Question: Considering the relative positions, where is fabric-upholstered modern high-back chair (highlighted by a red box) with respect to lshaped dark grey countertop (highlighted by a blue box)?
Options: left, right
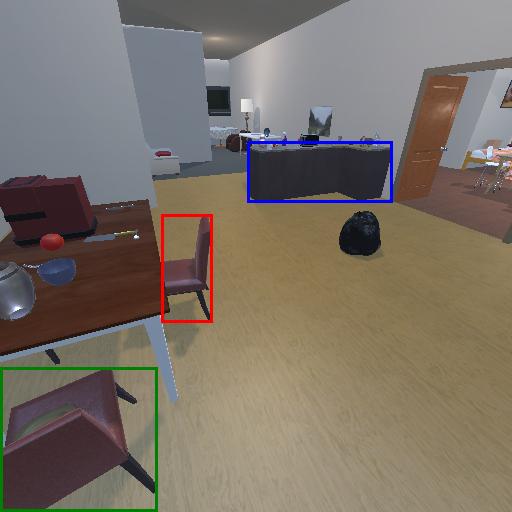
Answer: left